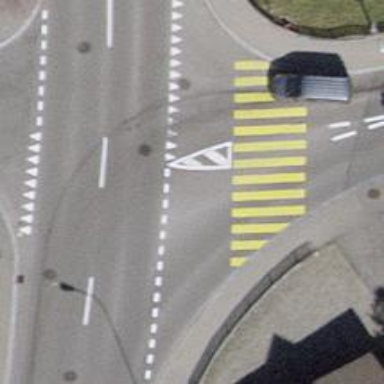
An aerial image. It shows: Road with "give way" sign.